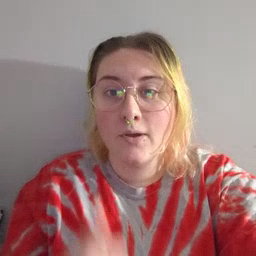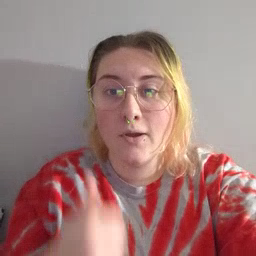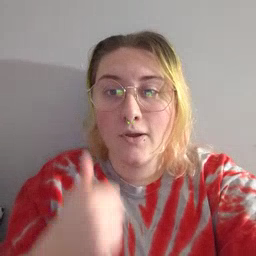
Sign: hungry